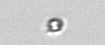
Label: nanoplankton_mix